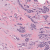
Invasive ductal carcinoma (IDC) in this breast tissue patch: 1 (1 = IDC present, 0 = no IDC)